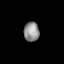
Tissue: skin
Cell type: Epithelial cells
Senescence score: 0.2154
Nuclear area (px): 290
Mean DAPI intensity: 145.072